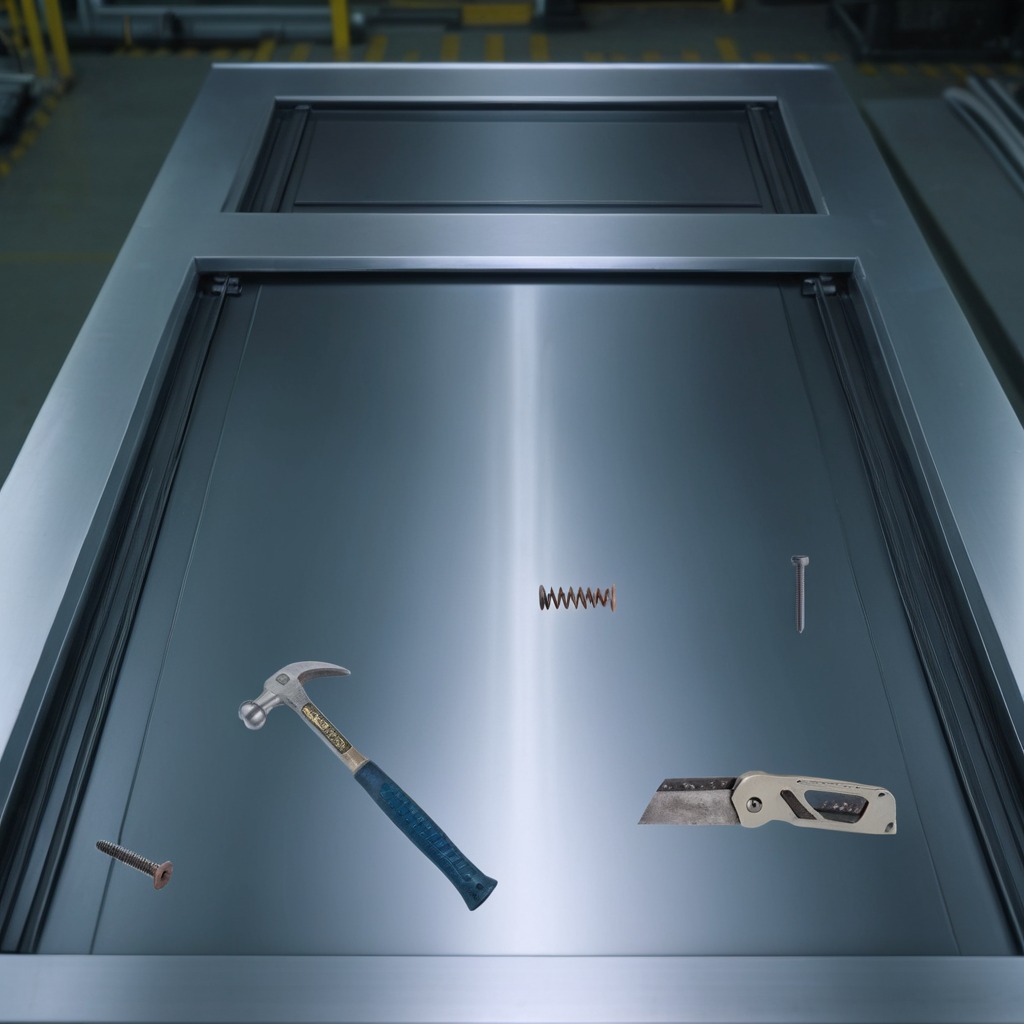
A utility knife, a metal machine screw, an iron nail, a hammer, and a coiled metal spring are lying on the metal table in a machine shop under fluorescent lights.